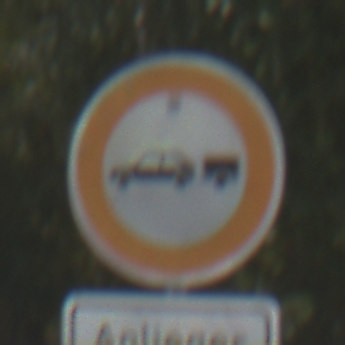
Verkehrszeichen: VerbotPersonenkraftwagenMitAnhaenger
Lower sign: PersonengruppenFrei1
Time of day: Midday
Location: Outdoor (Nature)
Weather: Clear
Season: Summer
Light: Natural